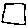
Label: square